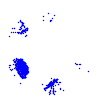
Particle: proton